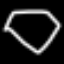
Label: diamond